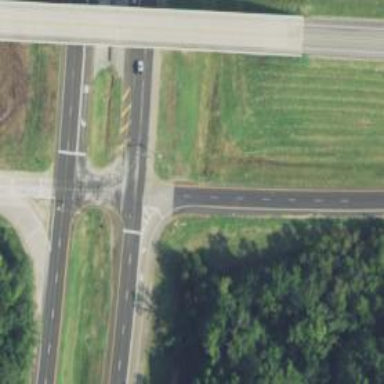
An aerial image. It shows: Trunk link highway.